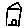
Label: house